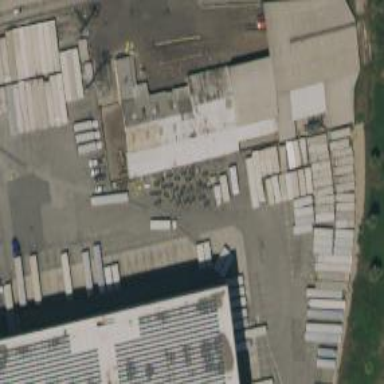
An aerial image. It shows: Warehouse building.